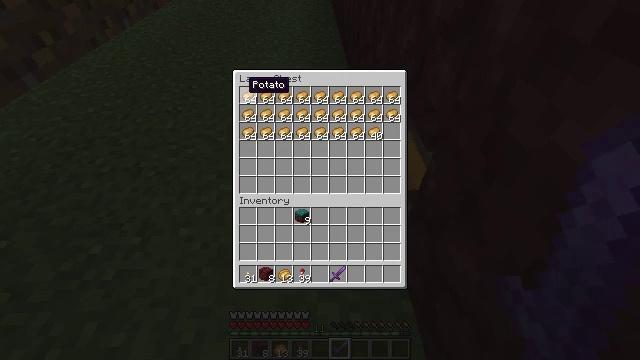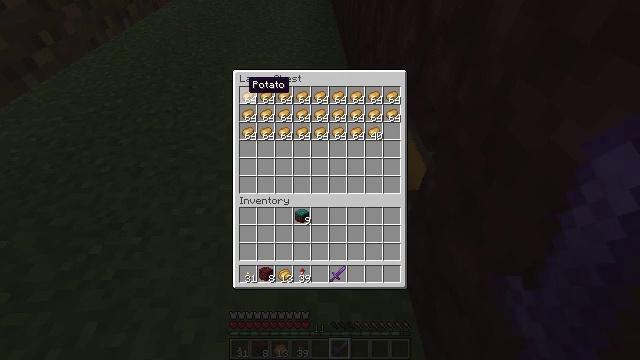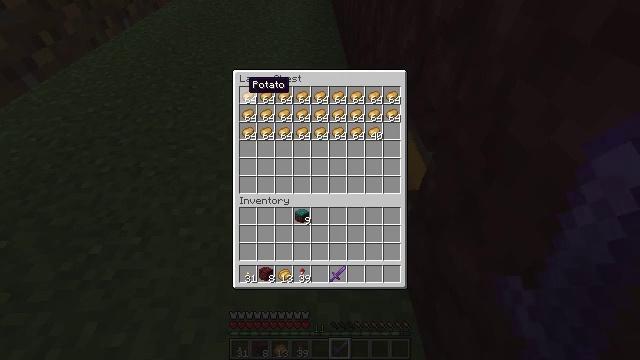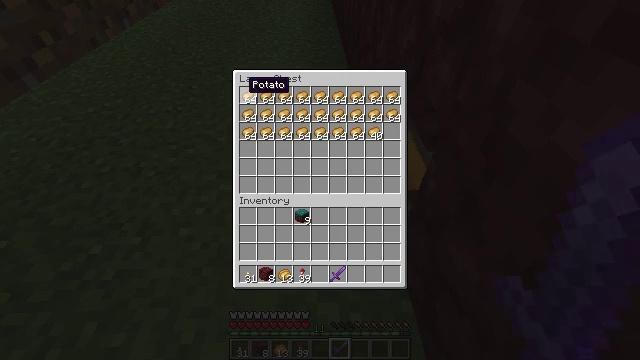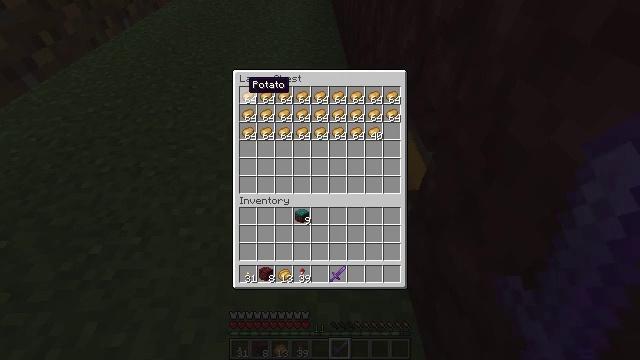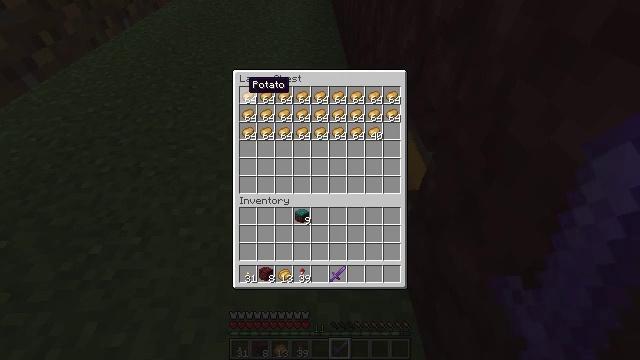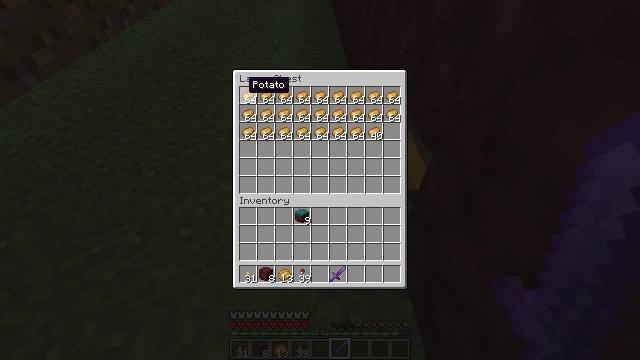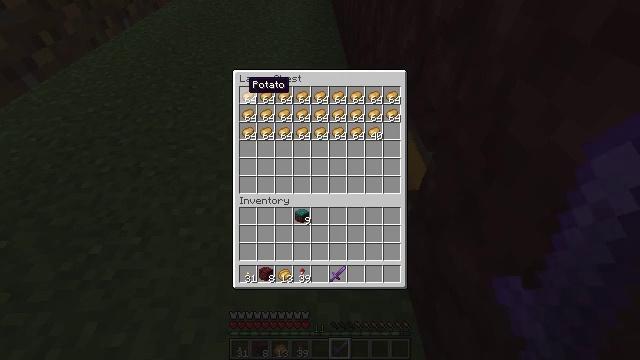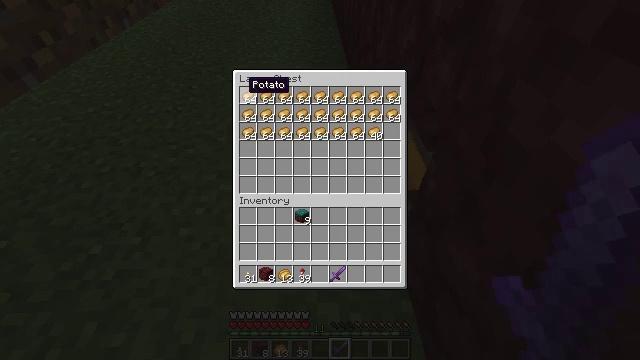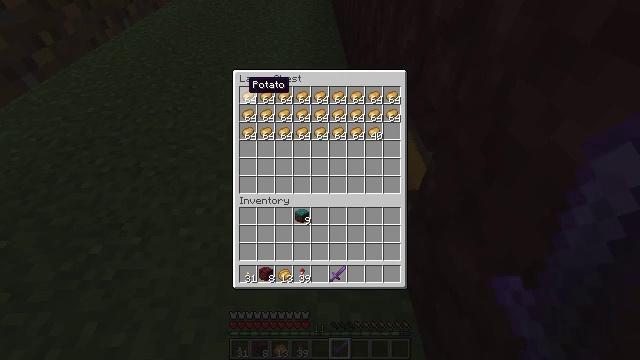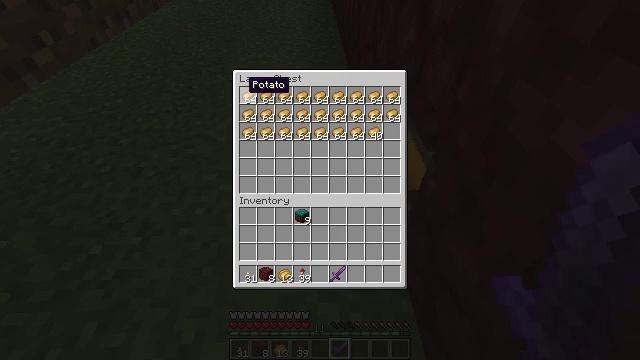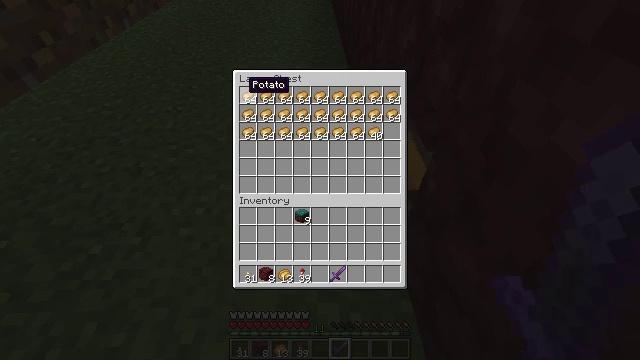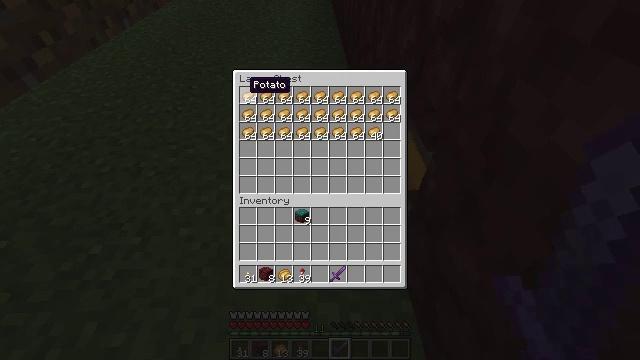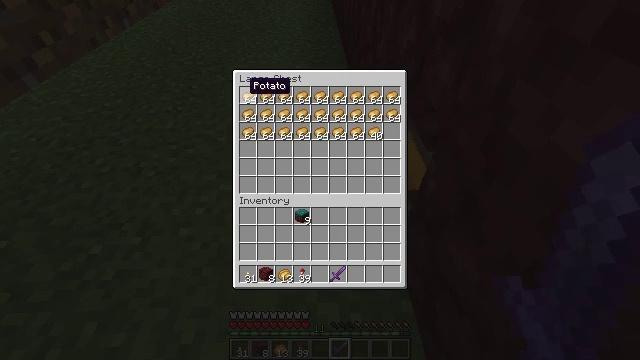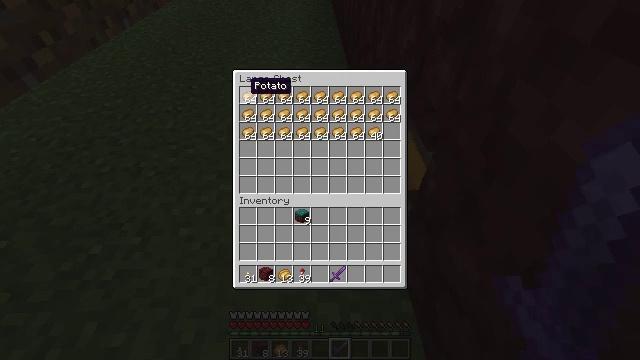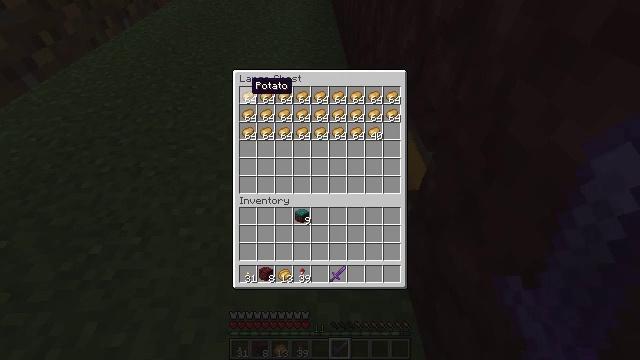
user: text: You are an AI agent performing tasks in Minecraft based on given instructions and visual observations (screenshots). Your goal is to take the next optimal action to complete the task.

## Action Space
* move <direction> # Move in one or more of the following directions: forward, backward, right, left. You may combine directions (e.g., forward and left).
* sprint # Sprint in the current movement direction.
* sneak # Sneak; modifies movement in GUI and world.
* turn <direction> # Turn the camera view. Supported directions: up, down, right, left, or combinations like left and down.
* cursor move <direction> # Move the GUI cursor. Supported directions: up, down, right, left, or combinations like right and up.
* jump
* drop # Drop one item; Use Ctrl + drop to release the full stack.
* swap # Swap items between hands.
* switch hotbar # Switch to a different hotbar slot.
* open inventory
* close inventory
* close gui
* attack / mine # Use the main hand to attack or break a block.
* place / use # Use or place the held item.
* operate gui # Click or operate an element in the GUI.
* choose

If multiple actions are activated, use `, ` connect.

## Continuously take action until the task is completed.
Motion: motion action
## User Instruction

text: craft item air
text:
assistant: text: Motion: no_op
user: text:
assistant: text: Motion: no_op
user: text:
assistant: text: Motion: no_op
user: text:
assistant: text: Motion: no_op
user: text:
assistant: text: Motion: no_op
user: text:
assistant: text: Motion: no_op
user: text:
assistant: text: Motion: no_op
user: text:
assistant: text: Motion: no_op
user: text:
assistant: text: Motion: no_op
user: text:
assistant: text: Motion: no_op
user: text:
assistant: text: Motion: no_op
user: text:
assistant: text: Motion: no_op
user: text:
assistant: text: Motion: no_op
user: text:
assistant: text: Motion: sneak
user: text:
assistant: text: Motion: sneak
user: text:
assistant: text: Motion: sneak
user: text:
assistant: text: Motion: sneak
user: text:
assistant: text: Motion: sneak
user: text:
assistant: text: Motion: sneak
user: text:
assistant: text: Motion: sneak
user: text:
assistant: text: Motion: sneak
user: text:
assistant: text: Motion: sneak
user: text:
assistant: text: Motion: sneak
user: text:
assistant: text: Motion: sneak, choose
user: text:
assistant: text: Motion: sneak, choose
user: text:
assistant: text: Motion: sneak, choose
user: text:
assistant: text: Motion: sneak
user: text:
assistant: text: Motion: sneak
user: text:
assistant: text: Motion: sneak, cursor move right
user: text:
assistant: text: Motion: sneak